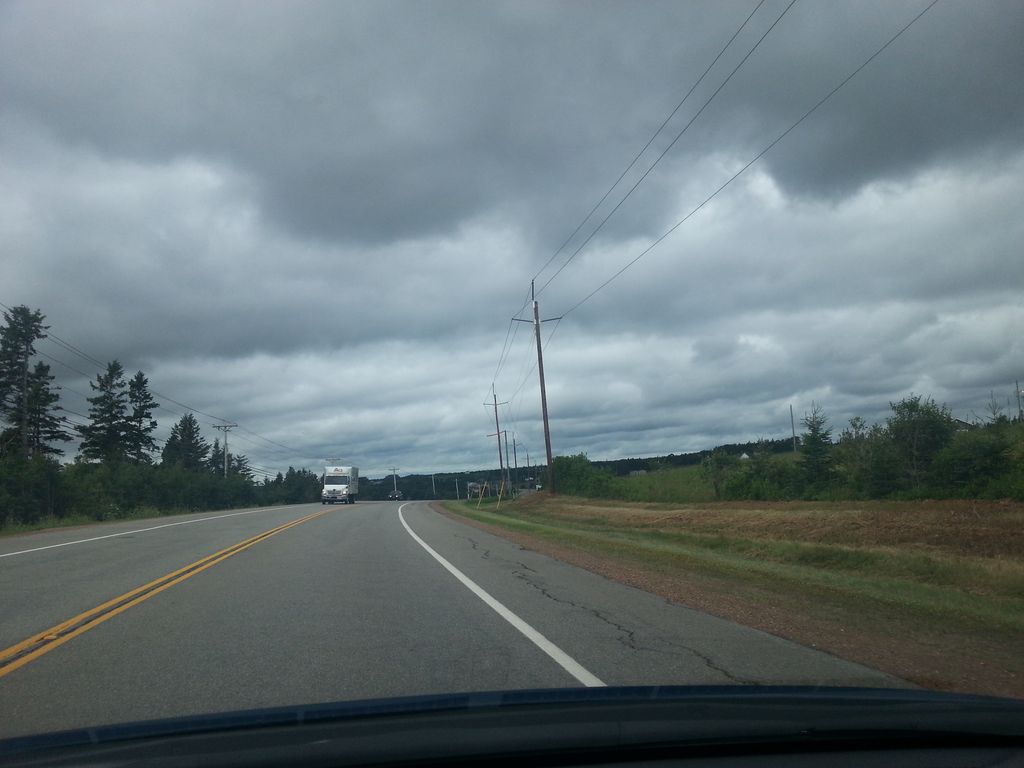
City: charlottetown